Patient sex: M
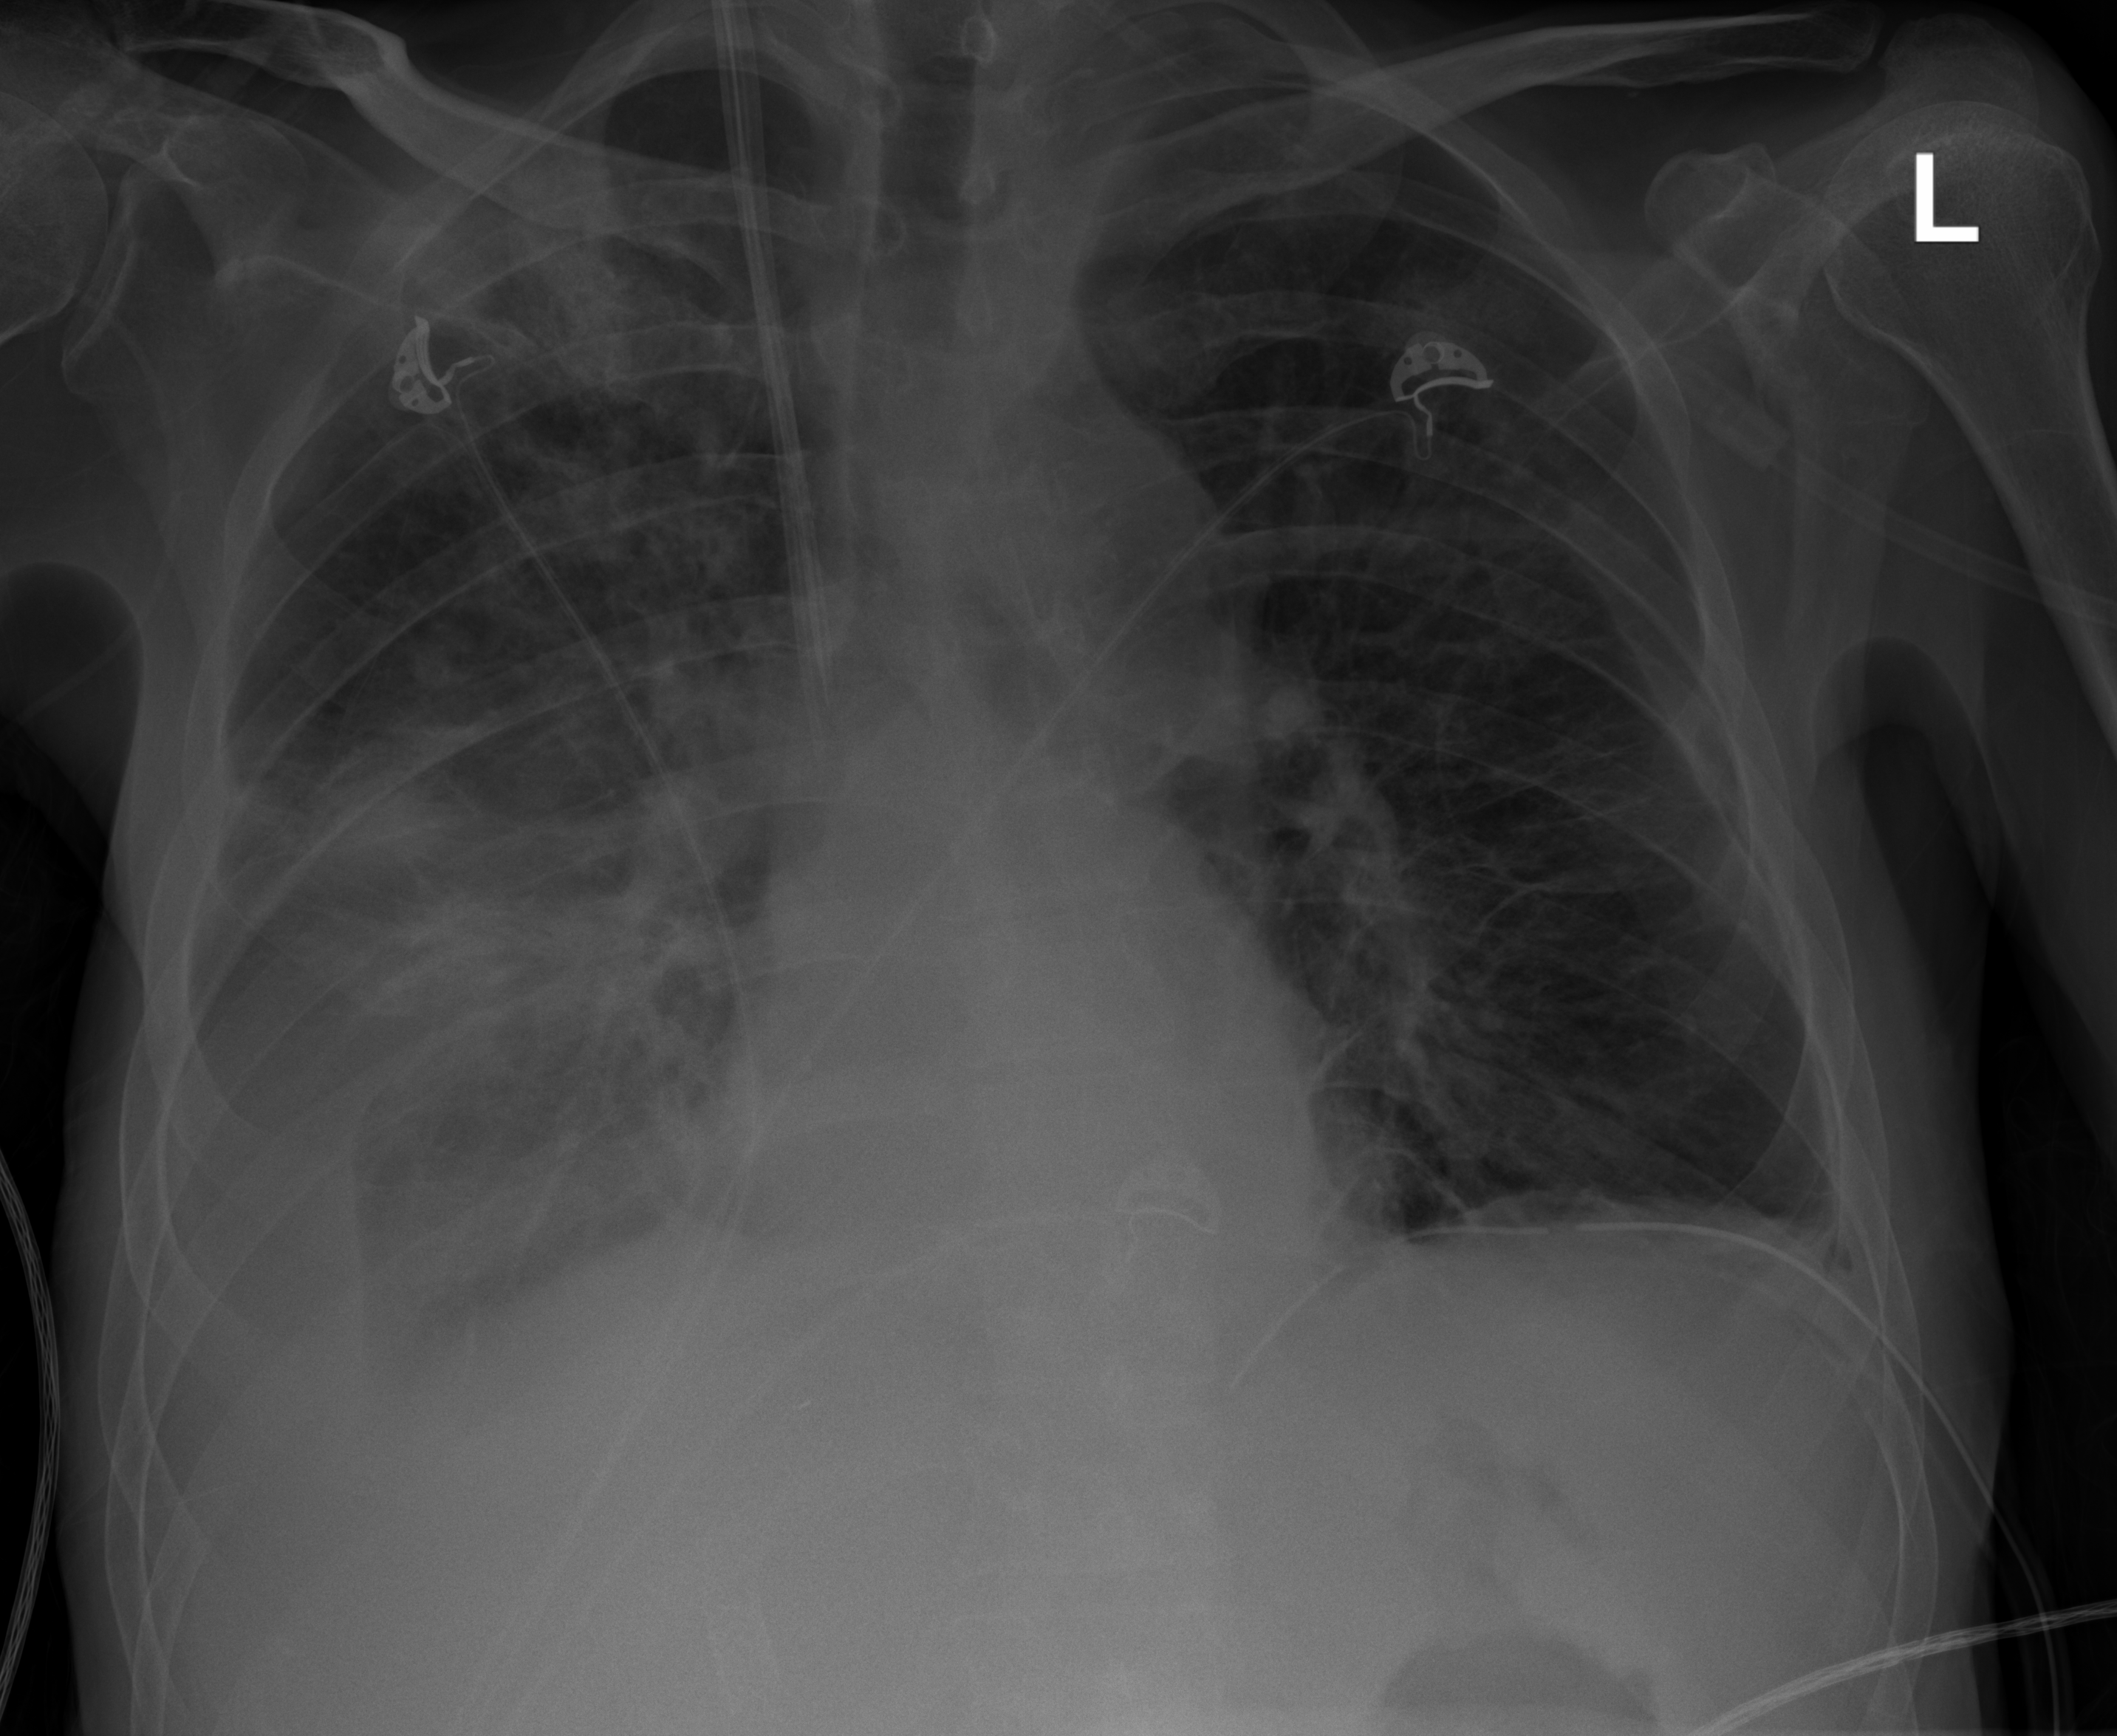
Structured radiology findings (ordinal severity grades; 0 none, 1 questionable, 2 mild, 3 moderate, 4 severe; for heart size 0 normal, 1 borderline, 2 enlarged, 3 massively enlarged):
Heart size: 1
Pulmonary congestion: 2
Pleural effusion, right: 3
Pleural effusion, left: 2
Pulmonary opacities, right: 3
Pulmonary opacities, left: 0
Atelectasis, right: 3
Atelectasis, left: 2